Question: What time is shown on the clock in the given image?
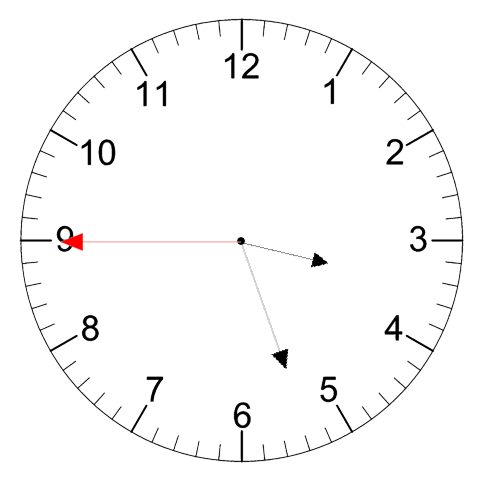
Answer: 03:26:45